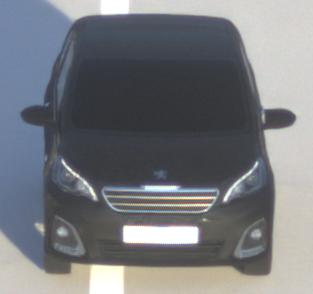
Make: Peugeot
Model: 108 1.0 VTi 68
Detailed model: 108
Model produced from: 2015/03
Model produced until: 2016/10
Doors: 3
Color: black
Road condition: dry road
Daytime: sunrise or sunset
Contrast: low contrast